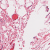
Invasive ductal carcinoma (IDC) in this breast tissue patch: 0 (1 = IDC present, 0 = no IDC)